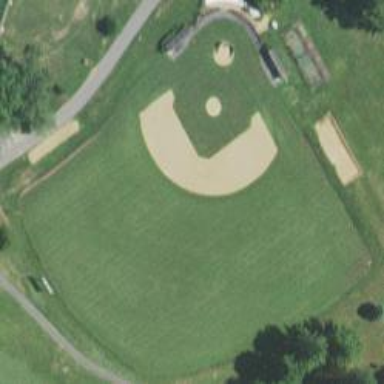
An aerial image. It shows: Baseball pitch for leisure land activities.